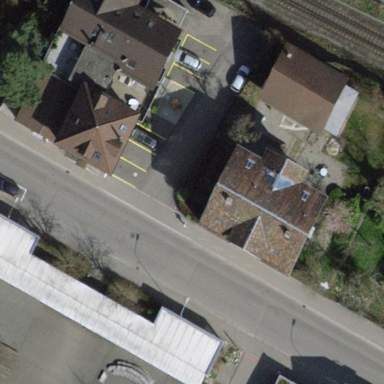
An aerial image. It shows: Gabled roofed house.